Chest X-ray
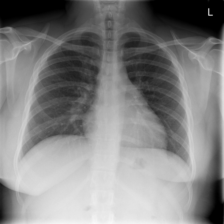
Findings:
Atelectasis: negative
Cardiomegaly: negative
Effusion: negative
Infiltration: negative
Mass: negative
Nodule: negative
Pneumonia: negative
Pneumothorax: negative
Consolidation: negative
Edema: negative
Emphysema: negative
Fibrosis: negative
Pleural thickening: negative
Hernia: negative